Interaction volume radius: 10 \u00c5
Interaction volume height: 20 \u00c5
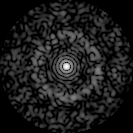
Disorder parameter: 0.8316